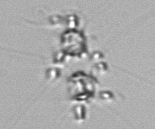
Label: Chaetoceros_didymus_TAG_external_flagellate